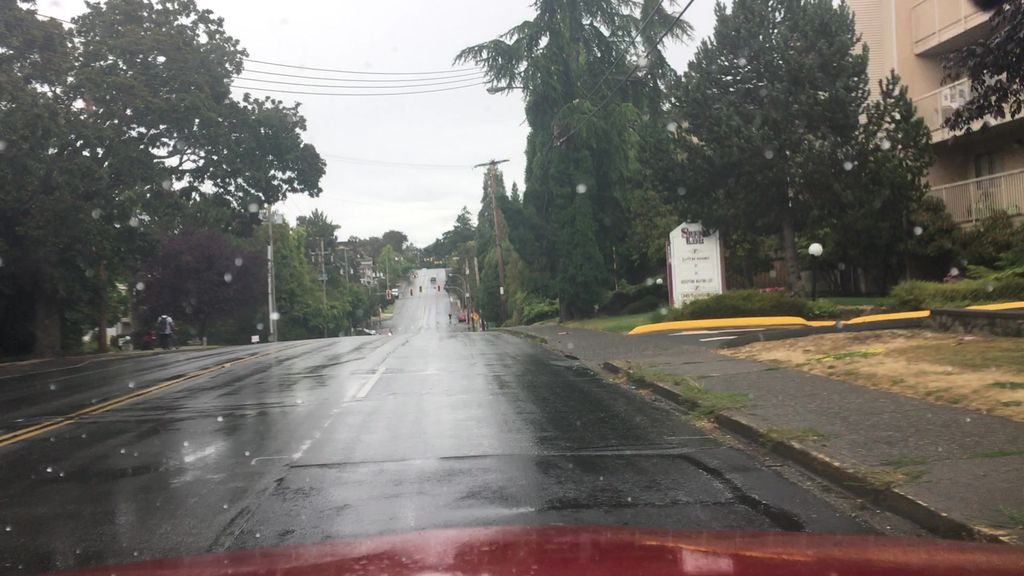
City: victoria